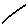
Label: line